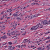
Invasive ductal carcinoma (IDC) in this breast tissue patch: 1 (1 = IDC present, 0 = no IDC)